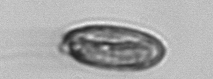
Label: Katodinium_or_Torodinium